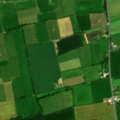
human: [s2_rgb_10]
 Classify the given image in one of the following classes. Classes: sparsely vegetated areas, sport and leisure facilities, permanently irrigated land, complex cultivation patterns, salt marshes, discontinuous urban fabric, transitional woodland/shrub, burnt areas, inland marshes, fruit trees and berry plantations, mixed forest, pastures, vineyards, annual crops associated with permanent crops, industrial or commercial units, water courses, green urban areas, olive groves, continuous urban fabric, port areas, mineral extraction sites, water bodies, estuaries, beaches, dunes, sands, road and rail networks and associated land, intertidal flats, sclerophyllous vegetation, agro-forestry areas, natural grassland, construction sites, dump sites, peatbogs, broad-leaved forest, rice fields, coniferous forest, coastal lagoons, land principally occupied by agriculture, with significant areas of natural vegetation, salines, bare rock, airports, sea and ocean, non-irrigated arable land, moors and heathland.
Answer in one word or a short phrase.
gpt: non-irrigated arable land, pastures